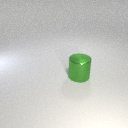
large green metal cylinder